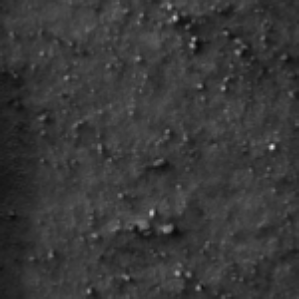
Label: frost